Field crop: maize
Growth stage: 2
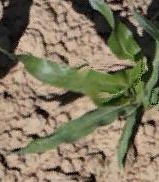
Species: maize